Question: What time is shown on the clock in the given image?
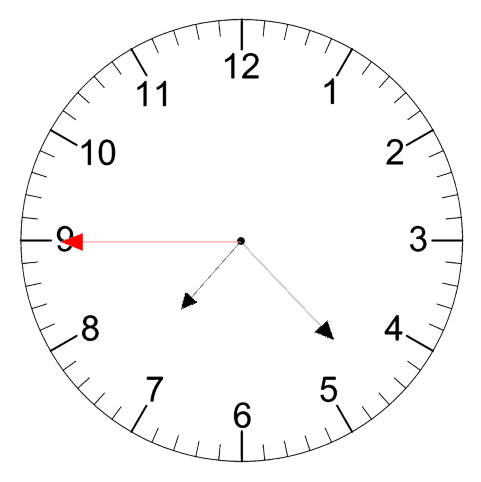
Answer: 07:22:45